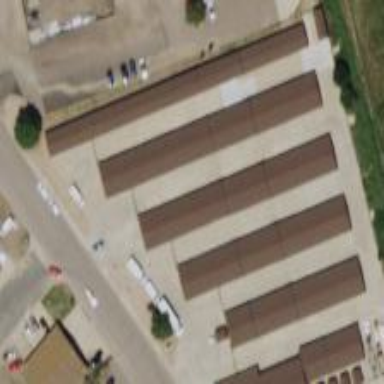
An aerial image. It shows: Storage rental shop.